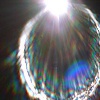
Label: sunburn